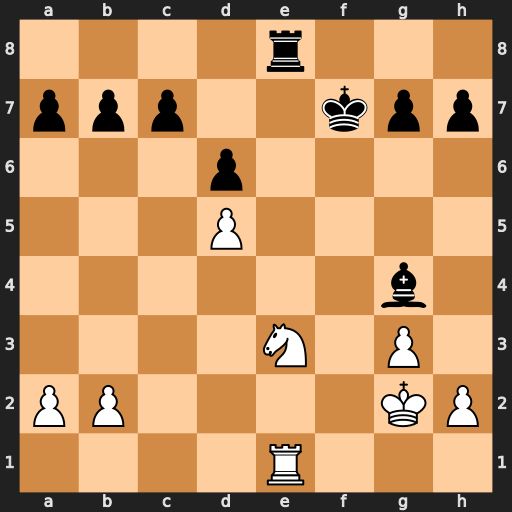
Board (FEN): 4r3/ppp2kpp/3p4/3P4/6b1/4N1P1/PP4KP/4R3
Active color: w
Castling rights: -
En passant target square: -
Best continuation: Rf1+ Kg6 Nxg4